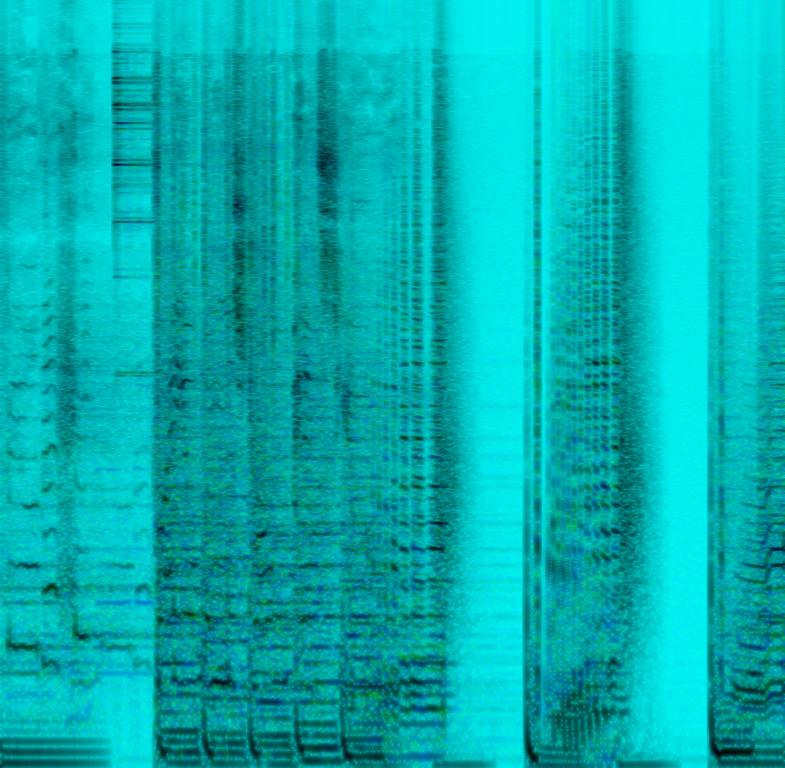
This song contains a female voice singing over a digital drum and synthesizer pad being used as a melodic and strongly rhythmic instrument. An orchestral hit is being used to play a very strong and full melody in-between the synth parts. This song may be playing in a club.